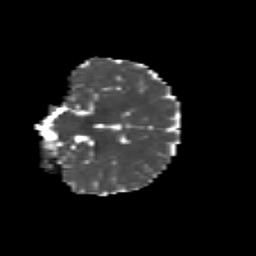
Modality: MD
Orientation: coronal
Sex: female
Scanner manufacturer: siemens
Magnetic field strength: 3 T
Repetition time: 5 s
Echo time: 0.071 s